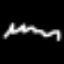
Label: squiggle